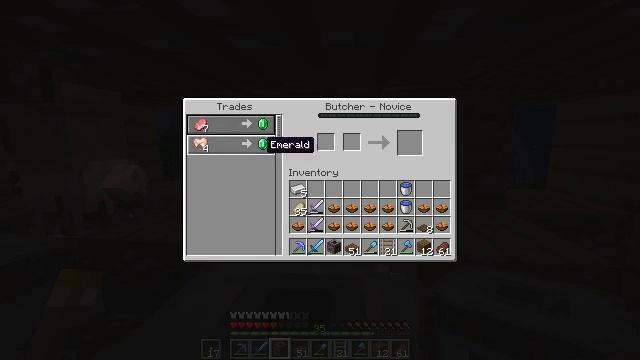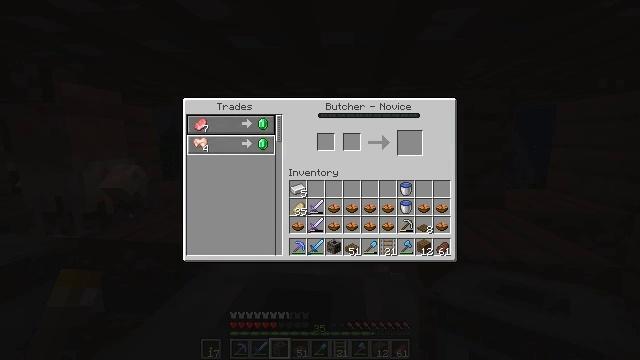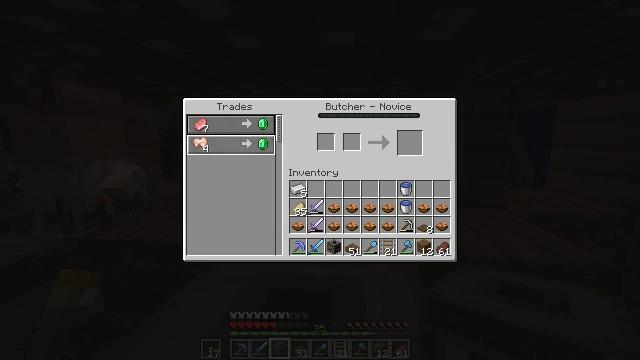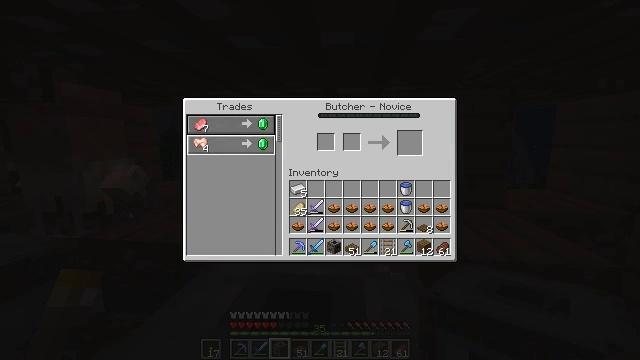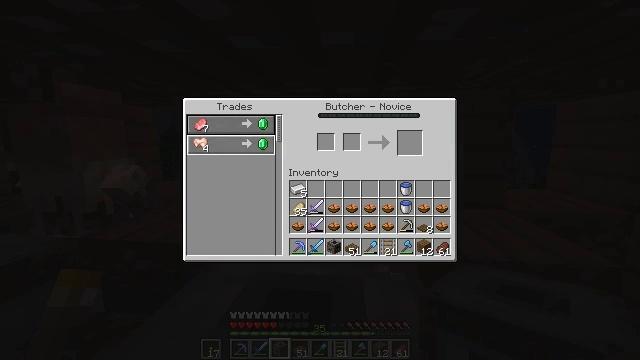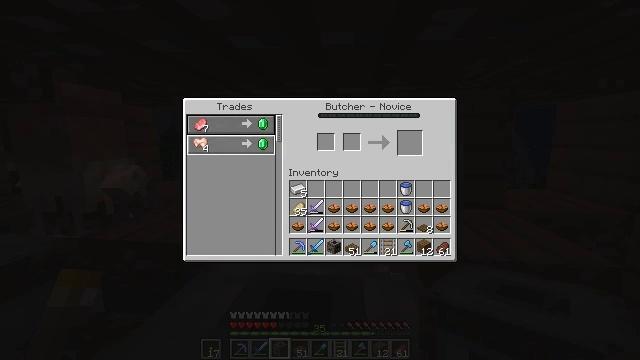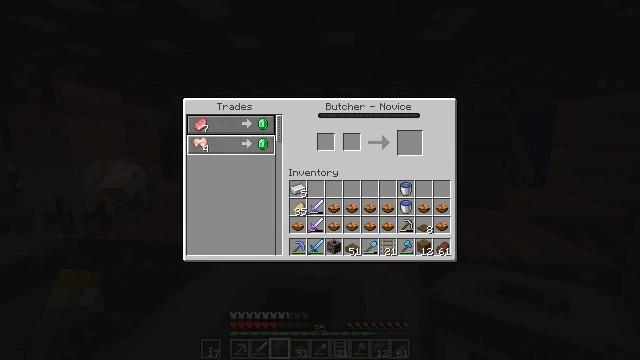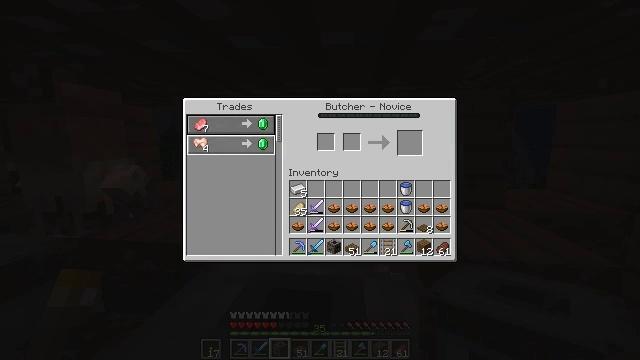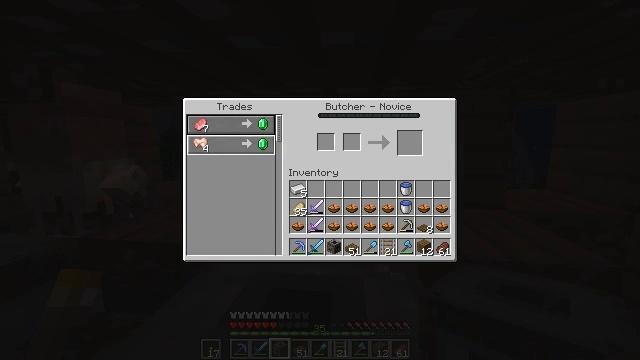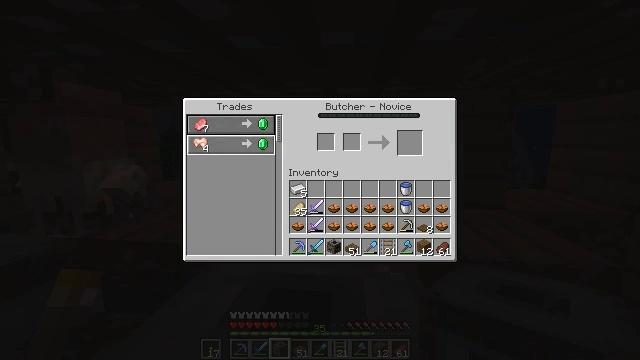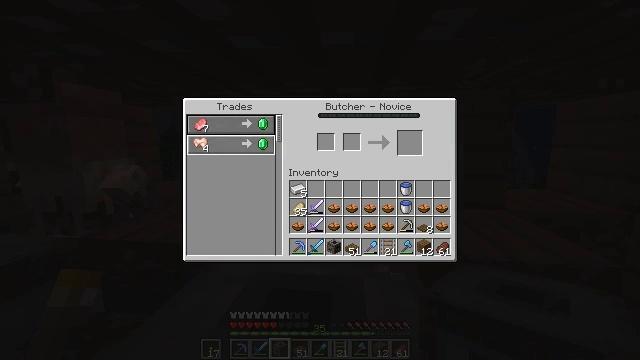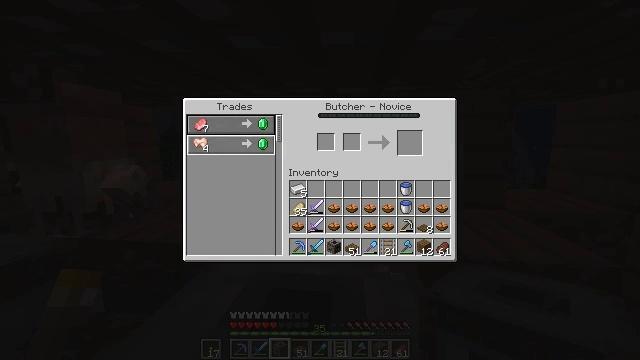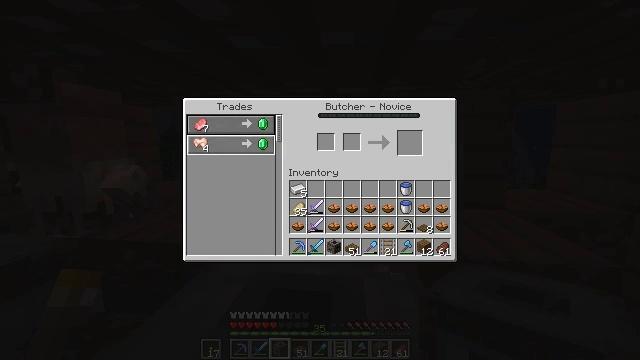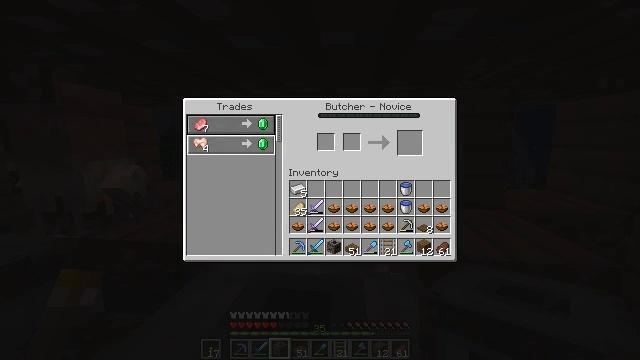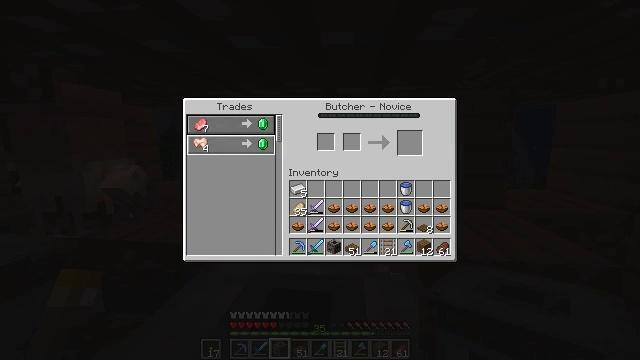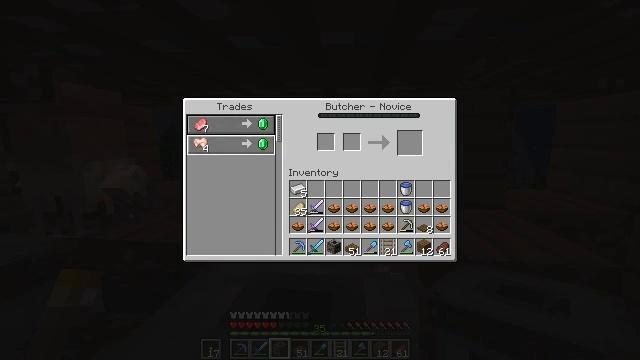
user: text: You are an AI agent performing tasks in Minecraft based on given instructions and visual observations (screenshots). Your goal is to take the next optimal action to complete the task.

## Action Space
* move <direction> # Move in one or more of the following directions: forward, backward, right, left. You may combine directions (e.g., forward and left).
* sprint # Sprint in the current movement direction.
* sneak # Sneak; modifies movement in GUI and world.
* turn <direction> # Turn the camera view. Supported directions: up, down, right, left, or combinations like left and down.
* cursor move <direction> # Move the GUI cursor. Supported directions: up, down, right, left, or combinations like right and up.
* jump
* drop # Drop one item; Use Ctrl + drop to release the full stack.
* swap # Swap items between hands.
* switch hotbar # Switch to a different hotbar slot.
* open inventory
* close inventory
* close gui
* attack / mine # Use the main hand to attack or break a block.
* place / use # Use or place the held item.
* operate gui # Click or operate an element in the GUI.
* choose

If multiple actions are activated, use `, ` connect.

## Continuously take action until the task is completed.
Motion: motion action
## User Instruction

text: Destroy the smoker to move it.
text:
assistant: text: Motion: cursor move left
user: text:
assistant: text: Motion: no_op
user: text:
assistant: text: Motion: no_op
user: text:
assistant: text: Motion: no_op
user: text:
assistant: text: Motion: no_op
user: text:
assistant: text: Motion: no_op
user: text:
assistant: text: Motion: no_op
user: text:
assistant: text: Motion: no_op
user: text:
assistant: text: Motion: no_op
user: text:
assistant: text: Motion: no_op
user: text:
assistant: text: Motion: no_op
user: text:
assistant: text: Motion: no_op
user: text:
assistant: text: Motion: no_op
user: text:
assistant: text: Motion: no_op
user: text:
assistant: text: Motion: no_op
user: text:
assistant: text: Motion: cursor move right
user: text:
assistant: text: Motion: cursor move right
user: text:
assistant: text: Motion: no_op
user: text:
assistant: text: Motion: no_op
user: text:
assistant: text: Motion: no_op
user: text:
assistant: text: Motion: no_op
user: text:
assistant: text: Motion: no_op
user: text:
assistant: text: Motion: no_op
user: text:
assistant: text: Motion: no_op
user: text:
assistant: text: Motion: no_op
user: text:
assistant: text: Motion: no_op
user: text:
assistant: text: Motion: no_op
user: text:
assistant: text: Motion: no_op
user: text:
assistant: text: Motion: no_op
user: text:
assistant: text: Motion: no_op